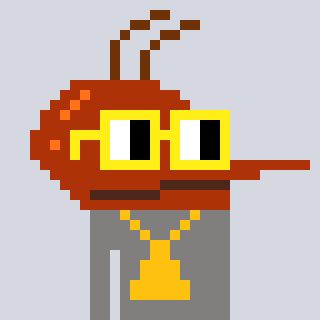
a pixel art character with square yellow glasses, a mosquito-shaped head and a bluegrey-colored body on a cool background